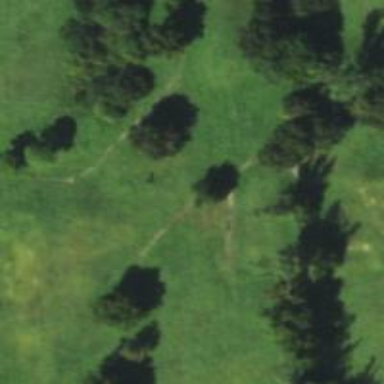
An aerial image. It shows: Path.